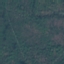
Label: Forest